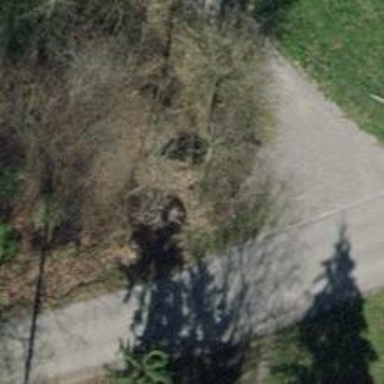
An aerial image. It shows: Brown bench.